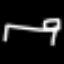
Label: bed